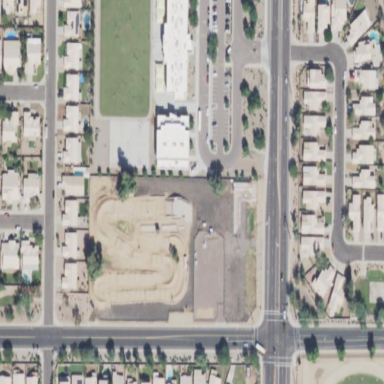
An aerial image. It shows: Sports centre focused on BMX activities within the leisure land.